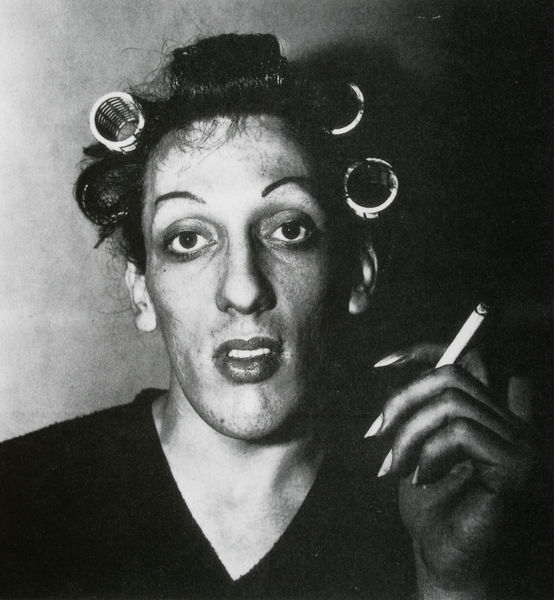
Titel: A Young Man in Curles at Home on West Twentieth Street, New York City
Künstler: Diane Arbus
Standort: New York (New York)
Institution: The Museum of Modern Art
Schlagwörter: hand, himmel, mann, schatten, weiß, frau, grau, licht, mund, nase, ohr, schwarz, blick, rot, augen, gesicht, bildnis, hals, hände, portrait, porträt, kind, augenbrauen, lippen, ohren, skulptur, abstrakt, brauen, glanz, selbstporträt, make up, foto, fotografie, photographie, schwarzweiss, zähne, fingernägel, zigarette, rollen, pullover, v ausschnitt, verschattung, transe, lockenwickler, transvestit, ausshnitt, haarwickler, transsexueller